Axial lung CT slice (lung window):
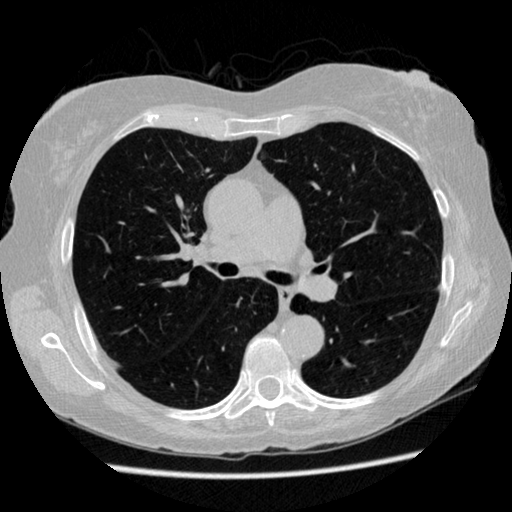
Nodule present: no